Interaction volume radius: 5 \u00c5
Interaction volume height: 10 \u00c5
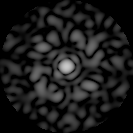
Disorder parameter: 0.8367